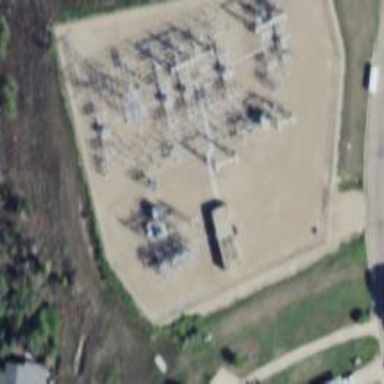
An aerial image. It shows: Outdoor power substation enclosed by fence. The substation operates at the transmission level.